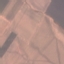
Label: AnnualCrop